Question: I have an ODE given in the form  . I've formulated this system in OpenMDAO/Dymos using dimensioned inputs and outputs
'''
self.add_input('x',shape(num_nodes,Nx))
'''
for Nx states. See: <URL>
My ODE and trajectory works well, however, I'm interested in having some information clarified:
(1) I see that when adding states, inputs, and parameters, I can supply unique box constraints via 'upper' and 'lower' (<URL>, but I can't tell if it is actually doing anything?
(2) Can you specify the units of specific elements of the dimensioned problems? For example, state 1 is a temperature and state 2 in a voltage. It does not look like I can simply do:
'''
self.add_input('x',shape=(num_nodes,2),units=['K','V'])
'''
because this returns an error.
(3) Can you specify different optimization properties for individual pieces in the state, input, and dimension vectors? For example, say I want to optimize input 1 ('opt=True') but not input 2 ('opt=False'). Ideally, I would expect
'''
phase.add_parameter('u',opt=[True,False])
'''
but this returns an error.
If this functionality is possible, could you direct me to where I could find more information. I have gone through the Dymos documentation but could not find much on the topic.
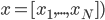
Answer: 1. In general OpenMDAO You can have vector valued ref/ref0 for design variables. Dymos should, in theory, also support this. You can give a ref/ref0 the same size as your state and then Dymos will extend it out to the full num_nodes size for you. Unfortunately, as of Dymos V 1.30 it looks like this doesn't quite work. We've logged that bug here, and it should be fixed by V1.4.
2. OpenMDAO does not allow mixed units within arrays. This was an intentional design choice related to details about how unit conversions are handled and how to keep them efficient (both in terms of memory and compute usage). Because OpenMDAO doesn't allow it, Dymos can't.
So you either need to split the state up into multiple variables, or work in nondimentional quantities.
1. For parameters and controls this is fairly strait forward via OpenMDAO's APIs. If you want finer grained index control, just set opt=False for all of them. Dymos will expose them as inputs at the top of the phase/trajectory for you (you can use the N2 to find them). Then you can call the native OpenMDAO API add_design_var on those phase/trajectory level inputs with whatever indecies you want.
Doing this for states isn't a great idea. Without getting to far into the math... Dymos works really hard to keep a well defined (in the mathematical sense) optimization problem for you. For states that means carefully matching up the defect constraints with the design variables. You can't just turn off part of a state array without also addressing the corresponding defect constraints. Of course, if you mess with the defect constraints then you aren't getting valid physics any more. This is such a huge can of worms that you really just don't want to touch it.